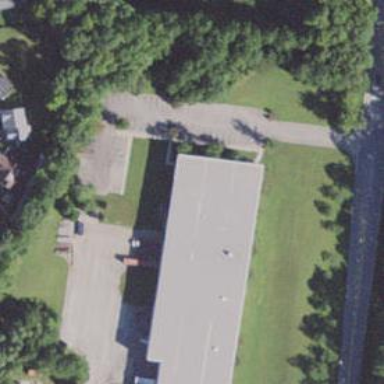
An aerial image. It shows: Industrial building.